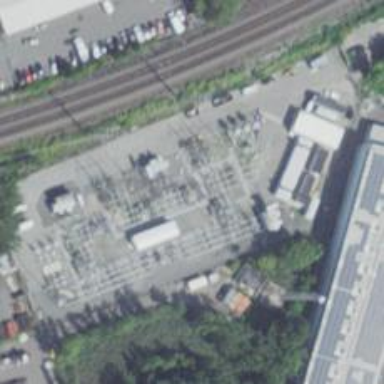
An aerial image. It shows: Switch for power supply.